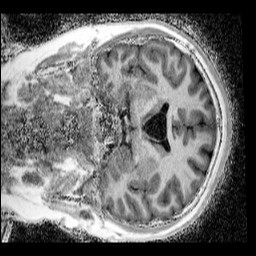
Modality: UNIT1_denoised
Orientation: coronal
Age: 13
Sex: male
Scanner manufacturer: siemens
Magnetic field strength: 3 T
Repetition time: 4 s
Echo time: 0.00299 s